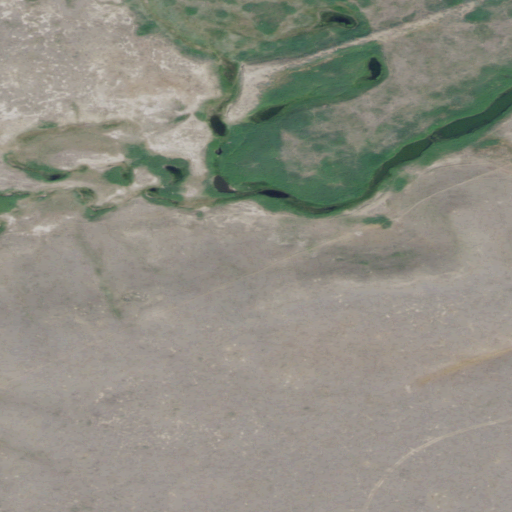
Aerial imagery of valley in Montana named Antelope Coulee containing shrub, grassland, woody wetlands, and herbaceous wetlands